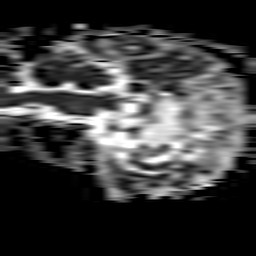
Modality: ADC
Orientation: sagittal
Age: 48
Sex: female
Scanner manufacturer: philips
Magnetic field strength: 3 T
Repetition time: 3.084 s
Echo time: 0.076 s